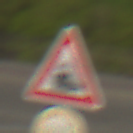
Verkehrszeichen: Bahnuebergang
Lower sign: VerbotUeberholenEinspurigeFahrzeuge
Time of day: MorningAfternoon
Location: Outdoor (Suburban)
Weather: PartlyCloudy
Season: NotSpecified
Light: Natural